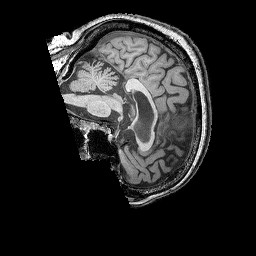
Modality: T1w
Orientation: sagittal
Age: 76
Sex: female
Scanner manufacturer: siemens
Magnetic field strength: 3 T
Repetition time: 2.25 s
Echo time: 0.00411 s